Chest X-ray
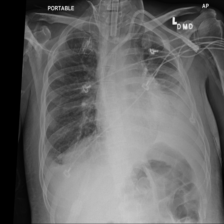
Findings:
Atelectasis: negative
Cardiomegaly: negative
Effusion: positive
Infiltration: positive
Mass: negative
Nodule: negative
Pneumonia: negative
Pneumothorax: negative
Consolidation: negative
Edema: negative
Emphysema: negative
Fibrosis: negative
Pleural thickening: negative
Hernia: negative